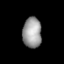
Tissue: prostate
Cell type: Fibroblasts
Senescence score: 0.7055
Nuclear area (px): 563
Mean DAPI intensity: 154.782